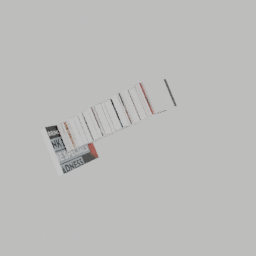
Label: tools